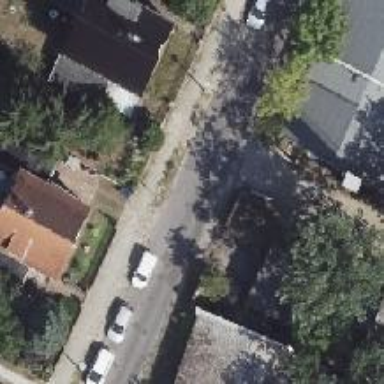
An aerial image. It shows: Residential road with asphalt surface and parallel parking lane on the left. The left sidewalk has surface of sett.